Question: I am very new in 'powershell'.
How to change 'ip address and domain restrictions' in IIS through 'powershell'.
Here is the screen shot how we can manualy do this from IIS.

Currently I am using this code to change the settings.
'Set-WebConfigurationProperty /system.webserver/security/ipsecurity -Name allowUnlisted -Value "true" -Location "IIS:\SitesS" -pspath IIS:\SitesS'
Don't know this is correct or not.
Please help.
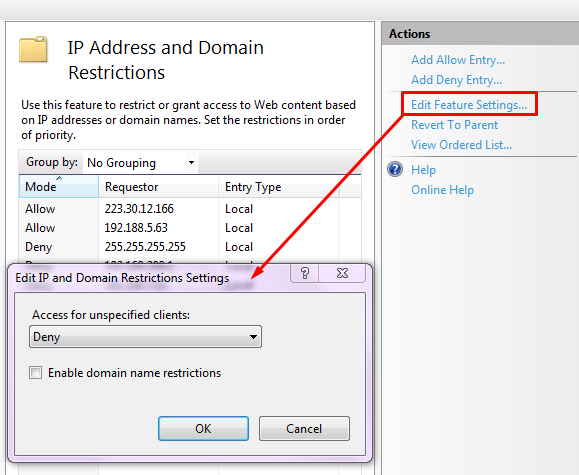
Answer: EDIT: This code will toggle value so it is correct in that respect. Use it without -PSPath and it will work
'''
Set-WebConfigurationProperty /system.webserver/security/ipsecurity -Name allowUnlisted -Value "true" -Location "IIS:\SitesS"
'''